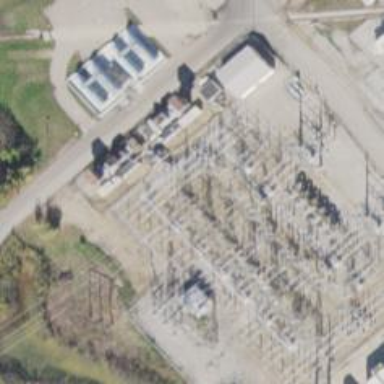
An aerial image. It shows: Switch used for power control.